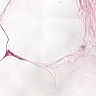
Metastatic tissue present: no